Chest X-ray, AP view. Patient: 55 years old, sex F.
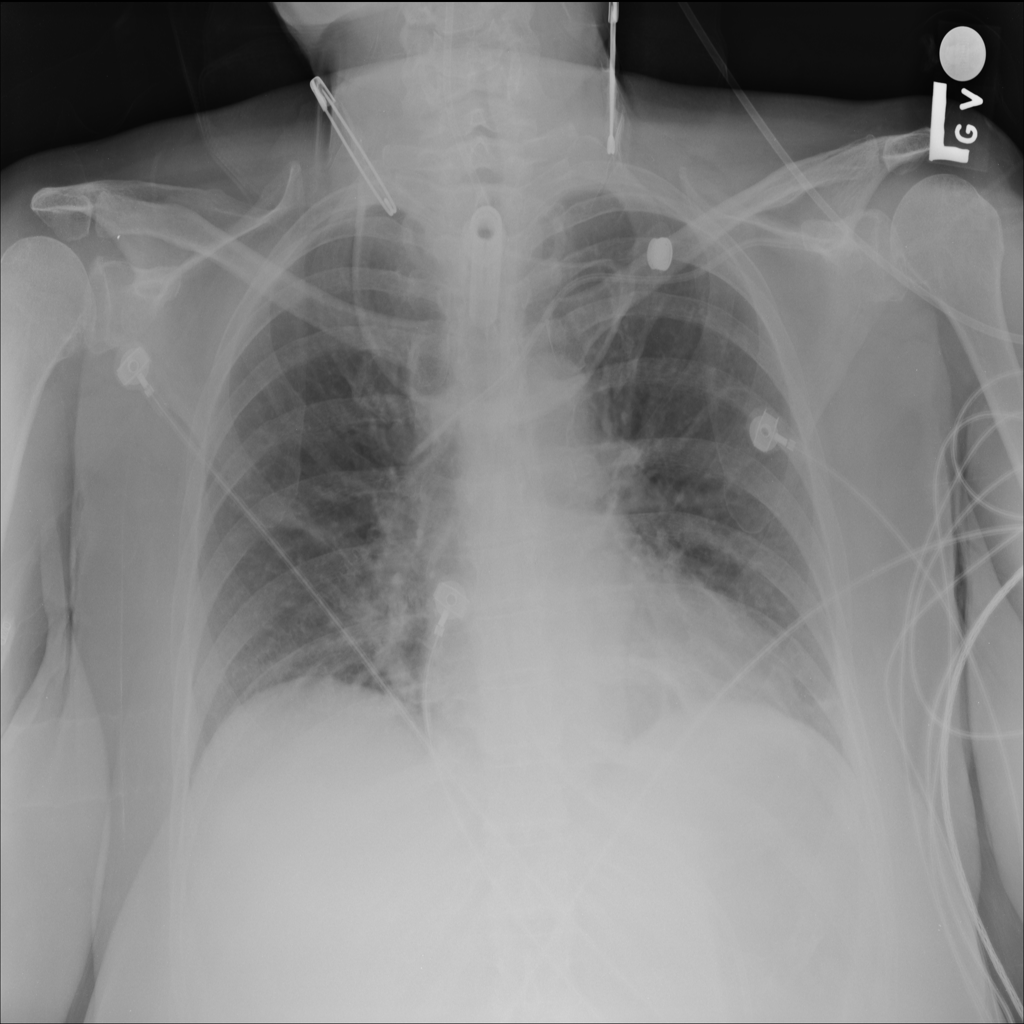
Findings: No Finding